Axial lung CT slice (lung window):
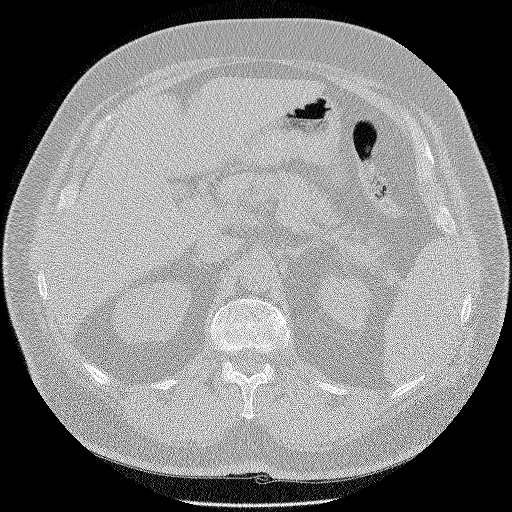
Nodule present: no